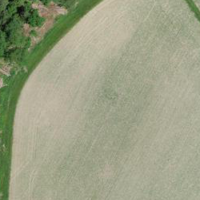
EUNIS habitat code: 52
Species observed at this site:
Sylvia atricapilla